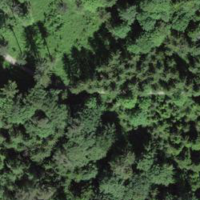
EUNIS habitat code: 44
Species observed at this site:
Silene dioica